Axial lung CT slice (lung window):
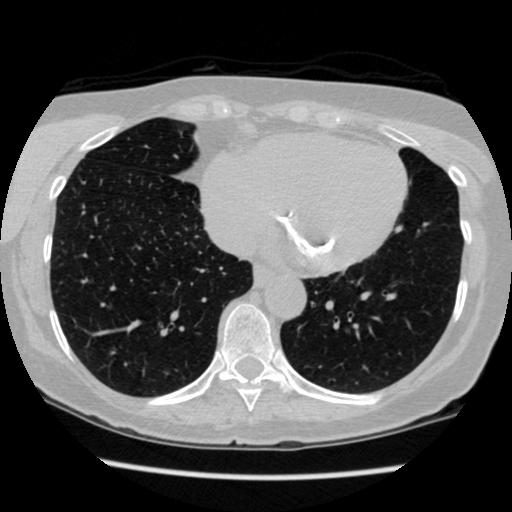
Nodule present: no